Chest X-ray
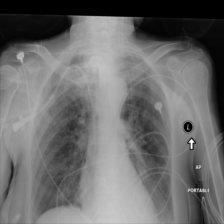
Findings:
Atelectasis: negative
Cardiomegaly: negative
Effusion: negative
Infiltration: negative
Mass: negative
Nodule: negative
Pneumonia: negative
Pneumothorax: negative
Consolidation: negative
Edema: negative
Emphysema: negative
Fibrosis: negative
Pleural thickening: negative
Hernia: negative